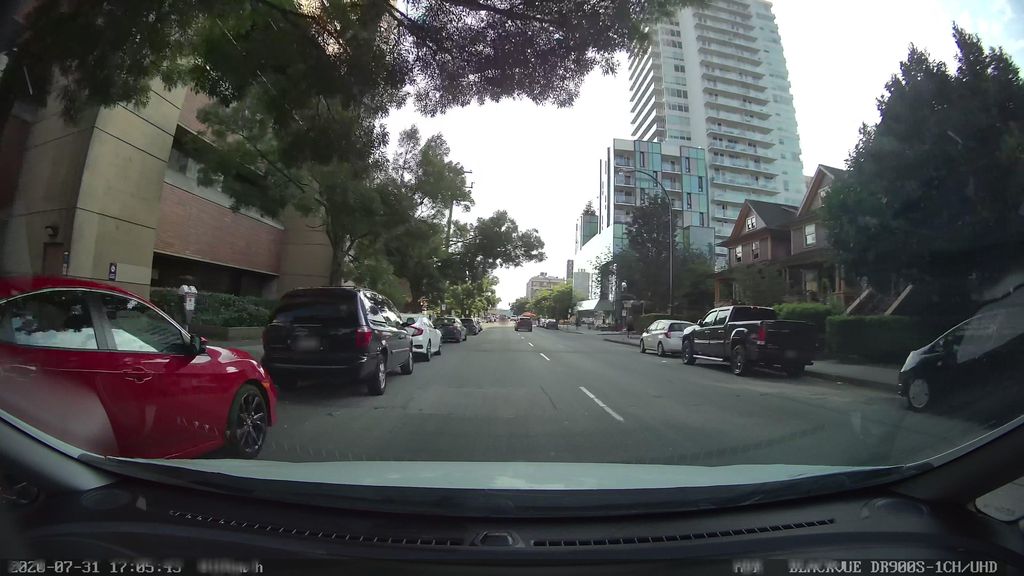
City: vancouver